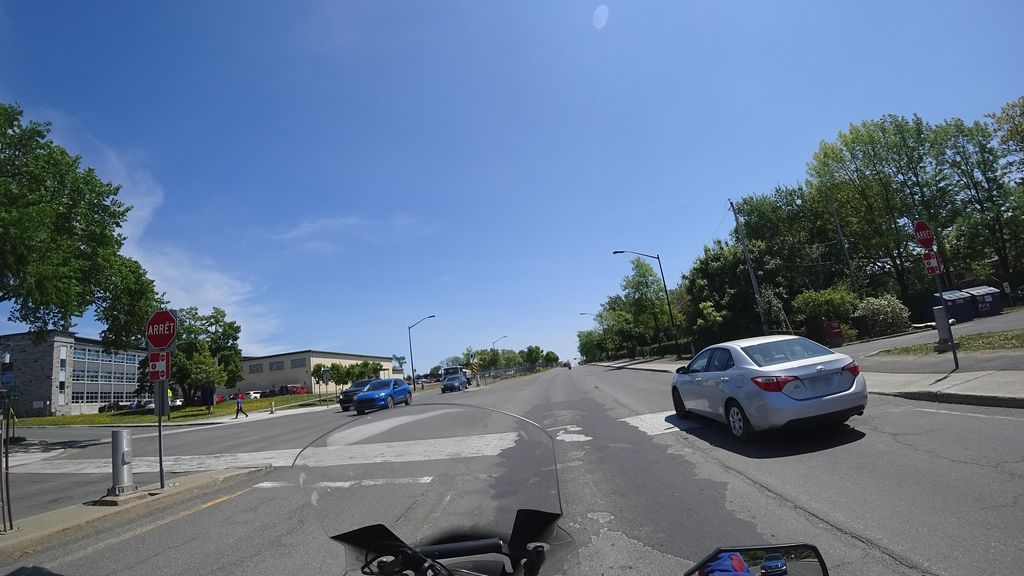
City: quebec_city